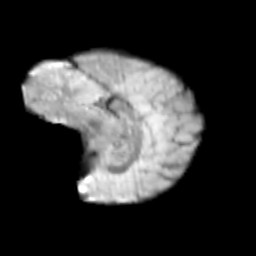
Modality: T2w
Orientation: sagittal
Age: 11
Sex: female
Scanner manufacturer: siemens
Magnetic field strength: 3 T
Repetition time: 3.8 s
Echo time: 0.07 s